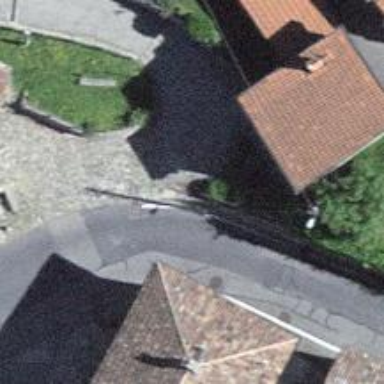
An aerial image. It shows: Residential road with cobblestone surface.